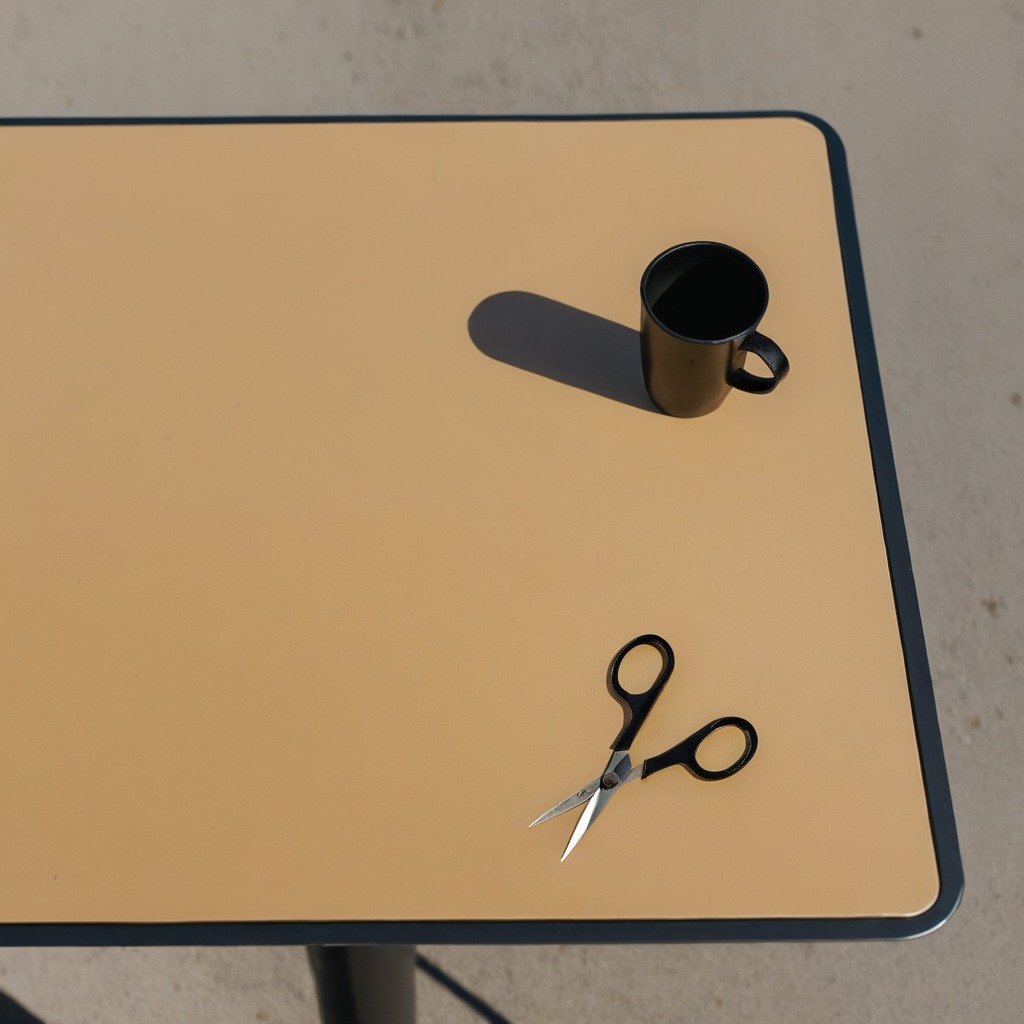
A scissor is lying on the textured surface of a utility table.